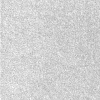
Atmospheric dust classification: dusty